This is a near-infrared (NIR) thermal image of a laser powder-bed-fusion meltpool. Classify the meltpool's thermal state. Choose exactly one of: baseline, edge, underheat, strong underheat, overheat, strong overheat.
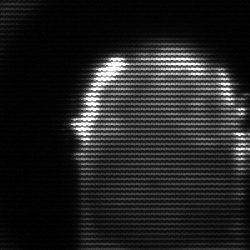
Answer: baseline